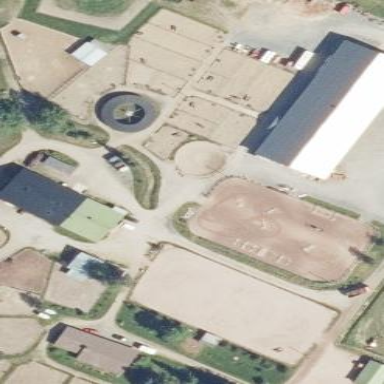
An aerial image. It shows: Leisure land designated for horse riding.